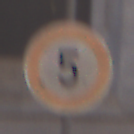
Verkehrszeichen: Geschwindigkeit5
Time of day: MorningAfternoon
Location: Outdoor (Urban)
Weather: PartlyCloudy
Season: NotSpecified
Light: Natural